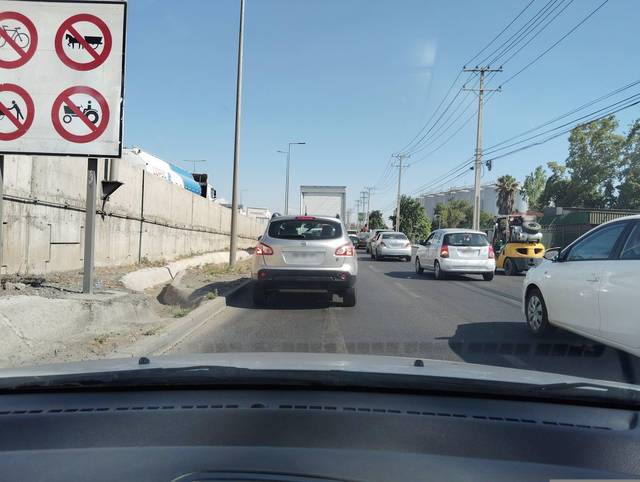
Region: Chile
Coordinates: -33.36, -70.703